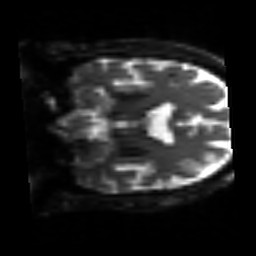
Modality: sbref
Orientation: coronal
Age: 58
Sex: male
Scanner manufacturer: siemens
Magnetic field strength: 3 T
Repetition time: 3.2 s
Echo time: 0.081 s